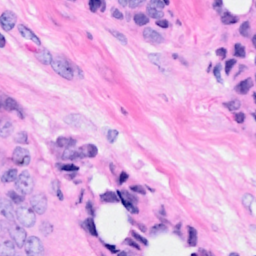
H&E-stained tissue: Breast